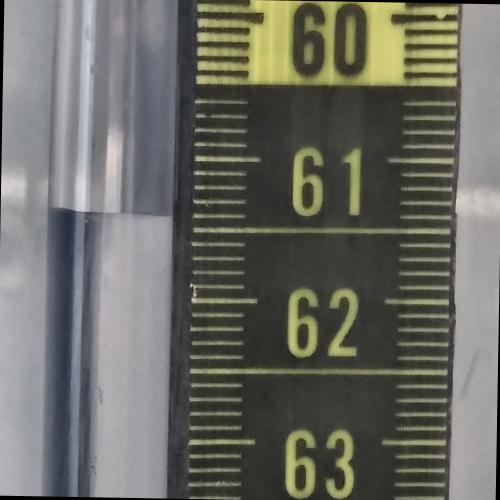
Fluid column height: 61.4 cm